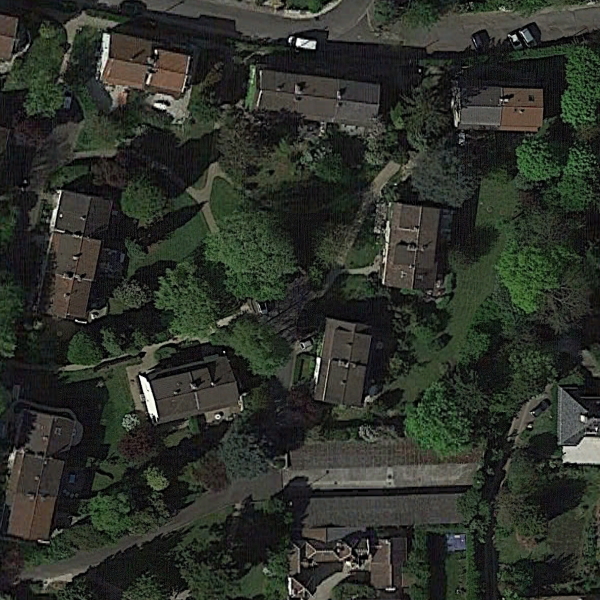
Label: MediumResidential